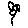
Label: flower